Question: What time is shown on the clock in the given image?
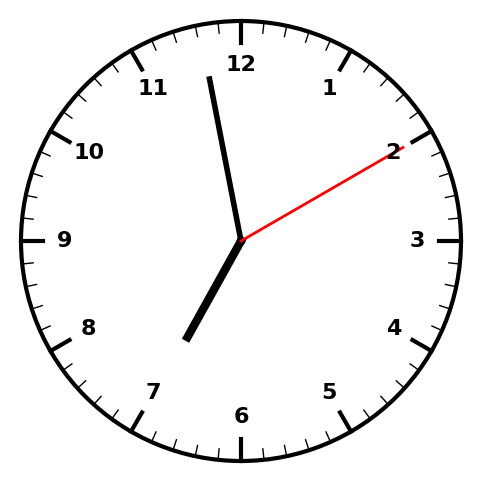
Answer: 06:58:10